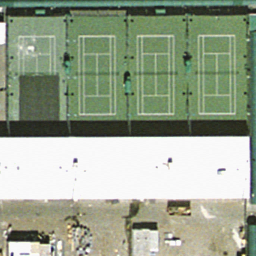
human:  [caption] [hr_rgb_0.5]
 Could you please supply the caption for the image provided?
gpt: There are four tennis courts surrounded by some plants and buildings .

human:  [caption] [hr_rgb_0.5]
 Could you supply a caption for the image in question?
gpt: Four tennis courts are surrounded by some buildings .

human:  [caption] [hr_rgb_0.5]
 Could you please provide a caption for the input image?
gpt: Four tennis courts arranged neatly with some plants and buildings surrounded .

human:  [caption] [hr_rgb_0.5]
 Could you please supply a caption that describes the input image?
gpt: There are four tennis courts arranged neatly and surrounded by some plants and buildings .

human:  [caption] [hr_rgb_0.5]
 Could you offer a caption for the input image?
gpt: There are four tennis courts arranged neatly and surrounded by some buildings .